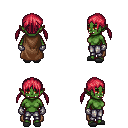
a pixel art fantasy rpg character, female body template, orc, green skin, brown cape, metal pants, ruby red twin-tailed hairstyle, metal gloves, gray slippers, four views (front, back, left, right), 2x2 character sprite sheet, small pixel art, hard edges, no anti-aliasing